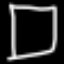
Label: square